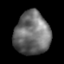
Tissue: lung
Cell type: Others
Senescence score: 0.2146
Nuclear area (px): 1486
Mean DAPI intensity: 109.965